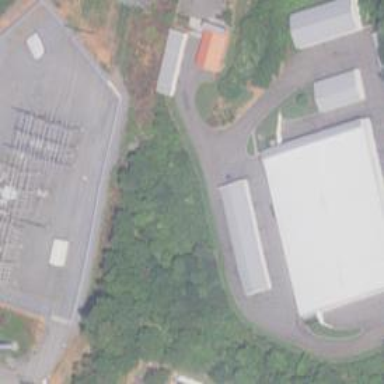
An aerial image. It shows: Storage rental shop.